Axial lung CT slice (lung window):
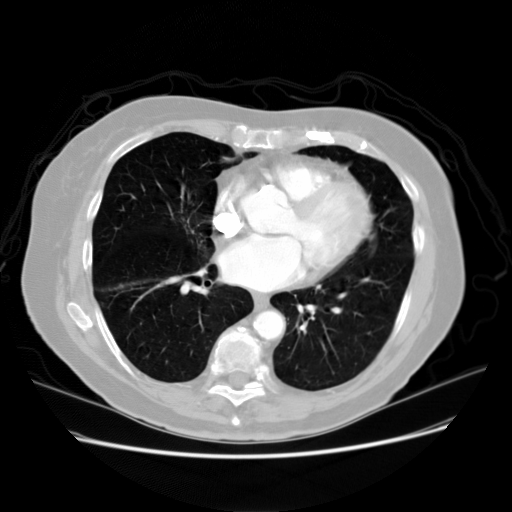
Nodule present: no